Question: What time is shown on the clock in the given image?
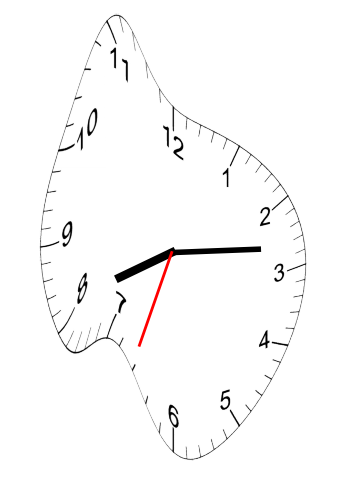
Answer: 08:13:33